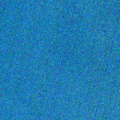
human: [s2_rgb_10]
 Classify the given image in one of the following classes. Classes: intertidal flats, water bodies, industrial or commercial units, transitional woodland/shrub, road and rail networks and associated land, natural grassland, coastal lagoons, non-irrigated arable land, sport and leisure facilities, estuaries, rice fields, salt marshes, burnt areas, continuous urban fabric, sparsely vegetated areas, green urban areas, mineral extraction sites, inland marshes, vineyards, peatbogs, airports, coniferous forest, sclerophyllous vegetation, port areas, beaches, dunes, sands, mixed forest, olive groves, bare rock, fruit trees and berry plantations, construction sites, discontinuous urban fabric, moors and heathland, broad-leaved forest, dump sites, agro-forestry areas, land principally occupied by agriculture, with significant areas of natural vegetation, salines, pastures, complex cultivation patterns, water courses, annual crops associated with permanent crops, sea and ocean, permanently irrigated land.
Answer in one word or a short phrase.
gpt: sea and ocean